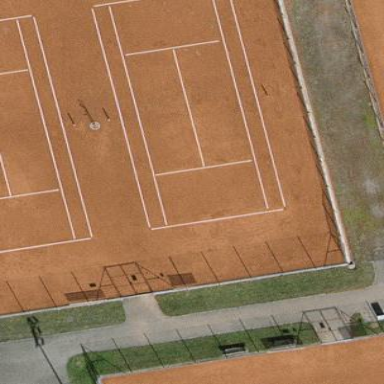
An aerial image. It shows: Tartan tennis court in leisure land pitch.